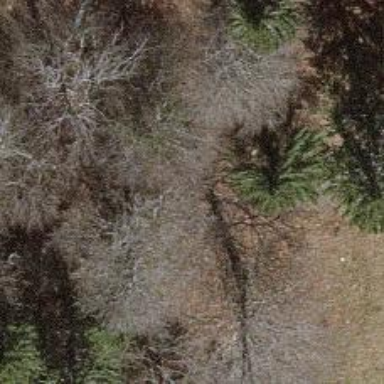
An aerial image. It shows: Broadleaved tree with lush leaves.